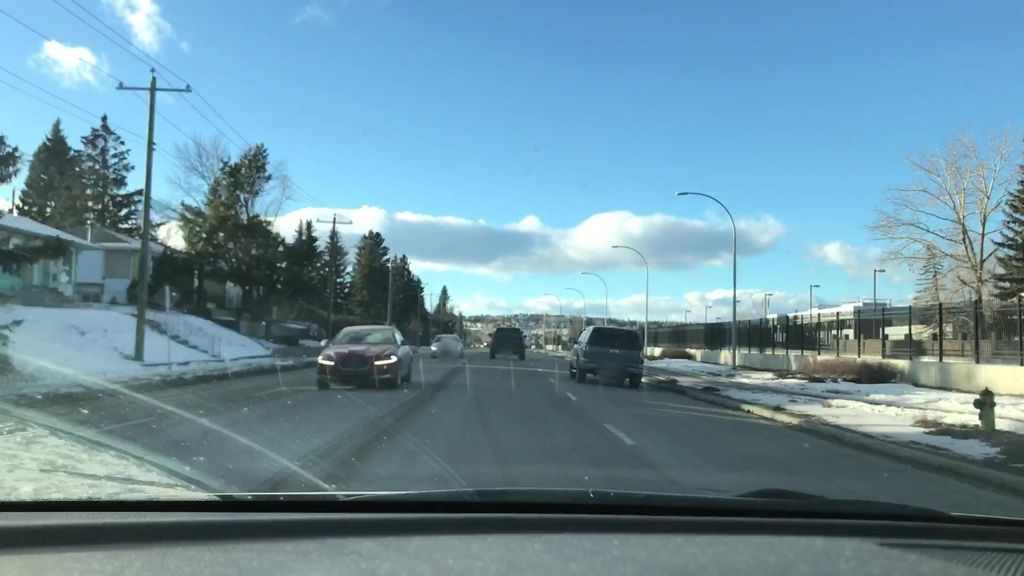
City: calgary